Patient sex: M
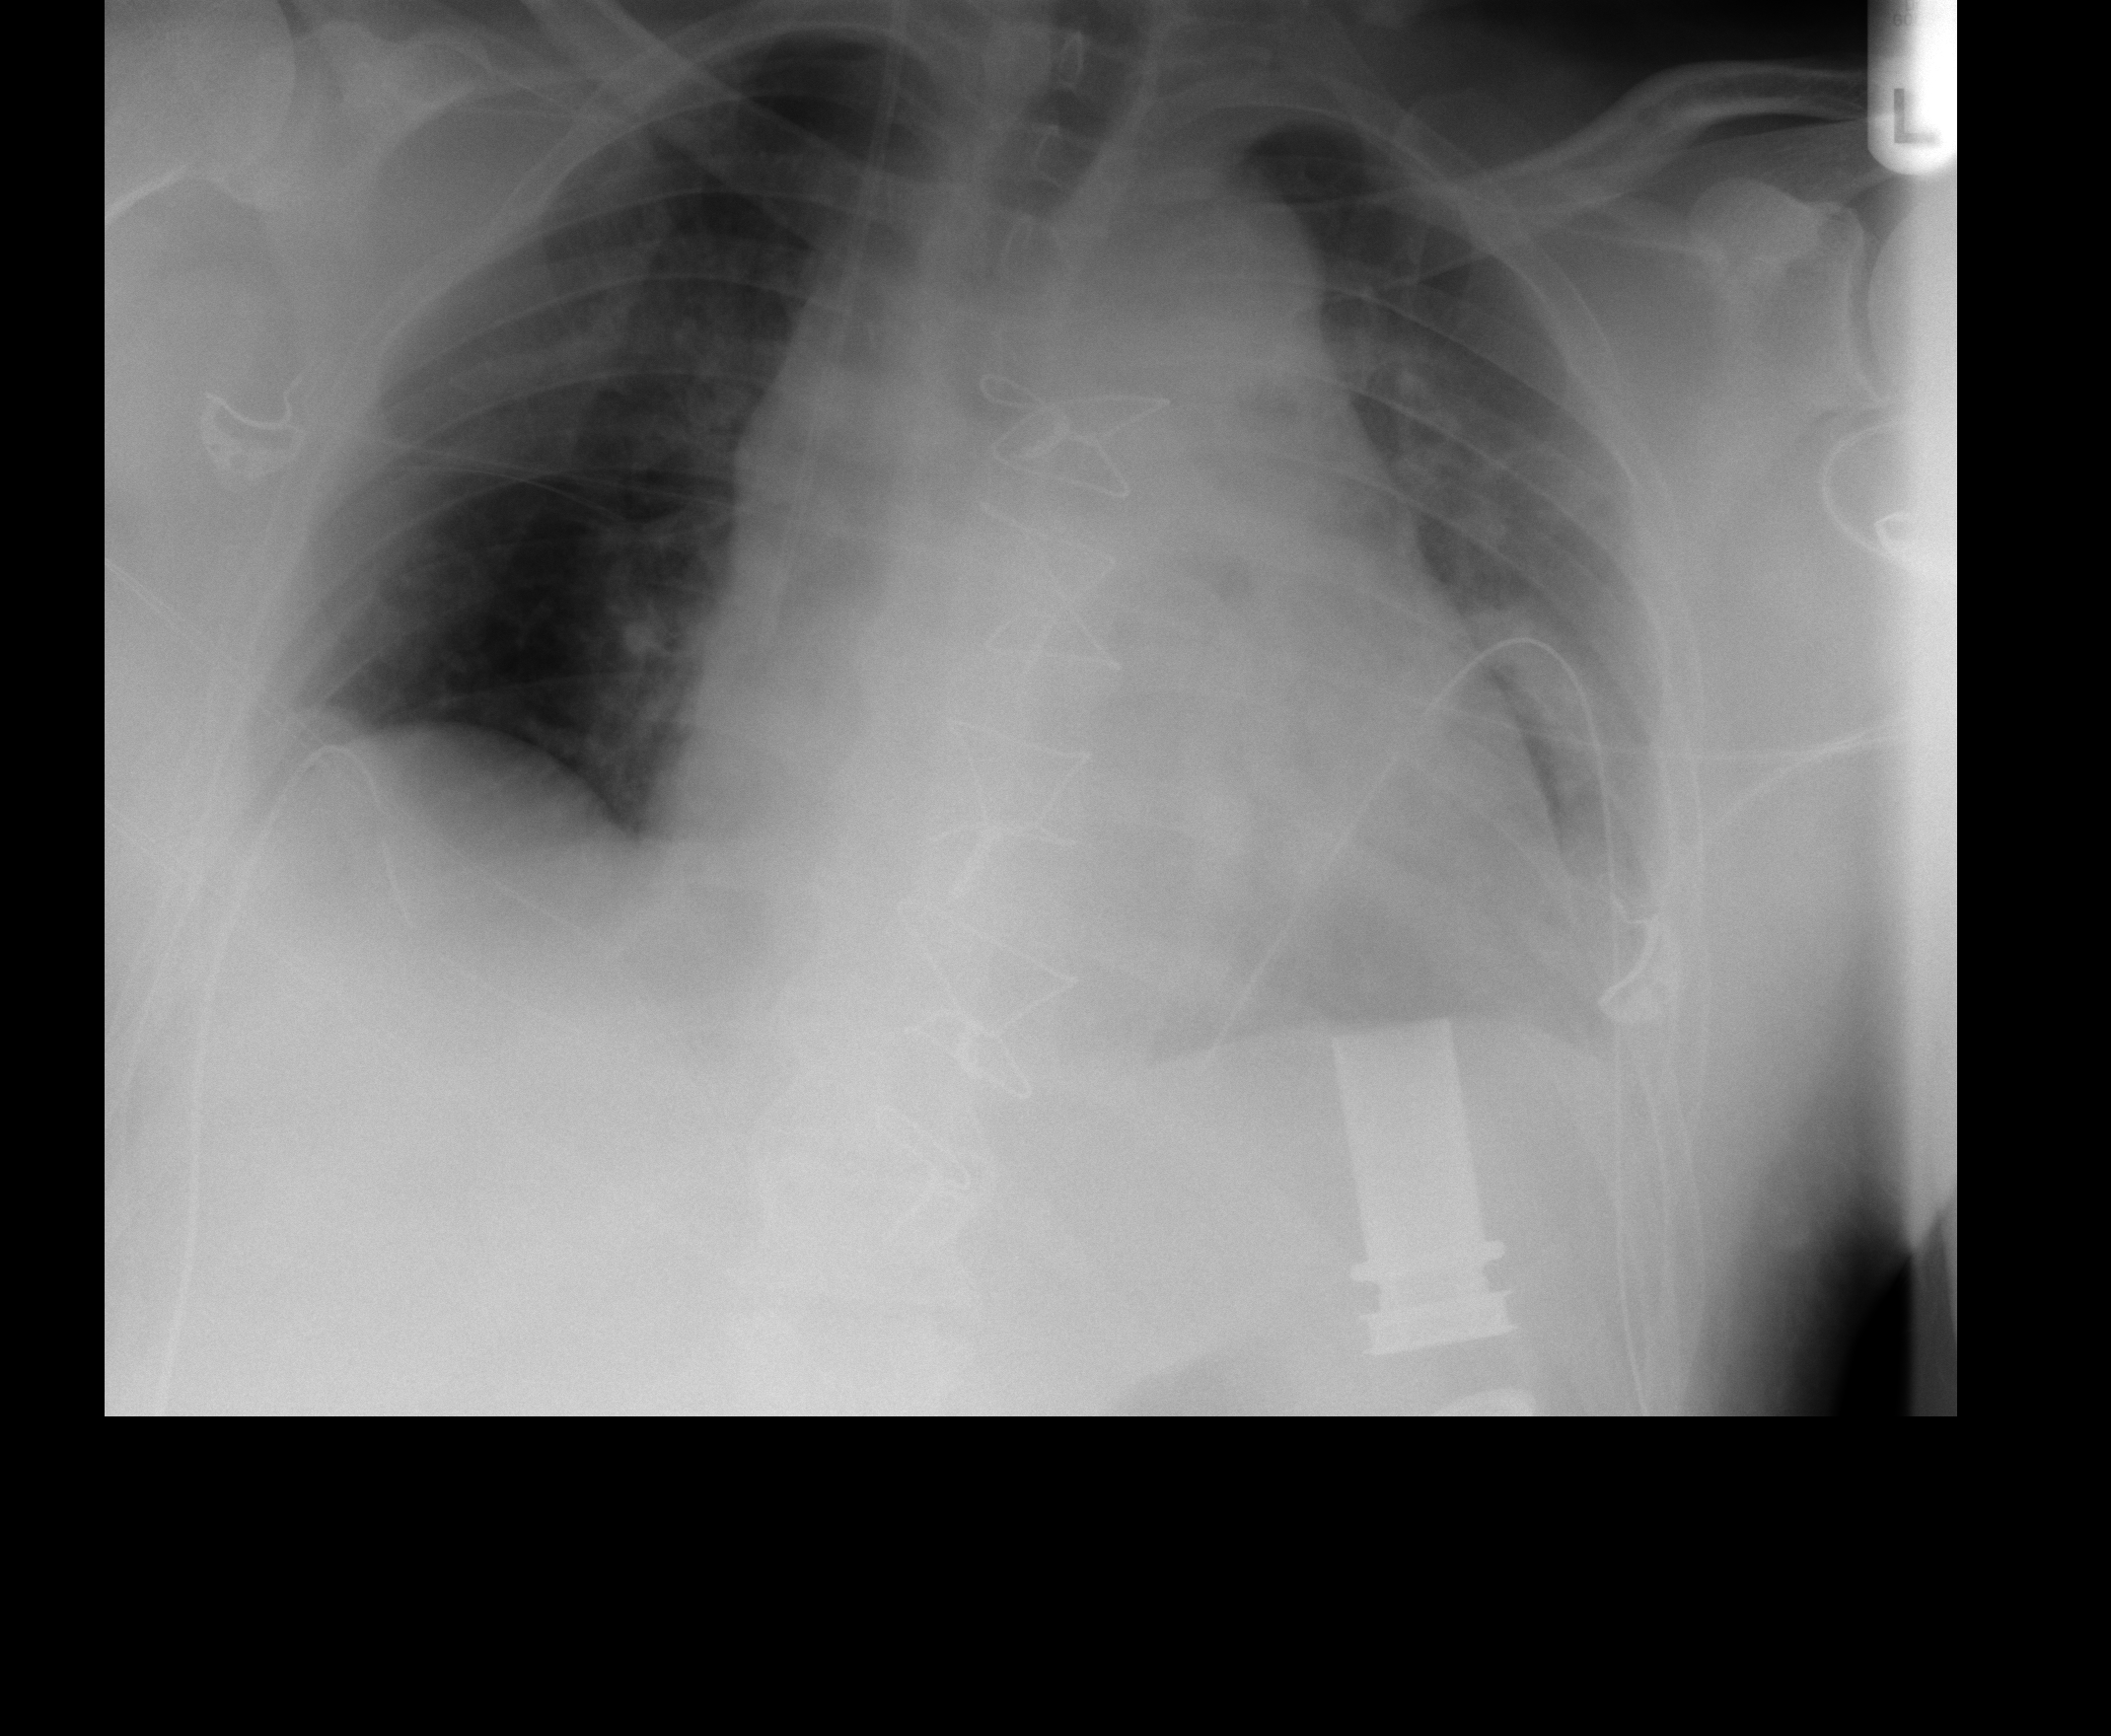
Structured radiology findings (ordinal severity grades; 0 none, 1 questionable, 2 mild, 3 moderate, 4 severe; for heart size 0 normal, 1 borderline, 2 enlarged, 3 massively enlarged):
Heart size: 3
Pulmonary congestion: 2
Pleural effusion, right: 0
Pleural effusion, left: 0
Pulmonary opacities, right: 2
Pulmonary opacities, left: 2
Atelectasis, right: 2
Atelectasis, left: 2